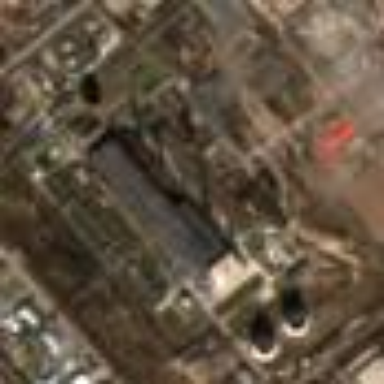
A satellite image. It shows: Industrial area with fence around it. It houses power plant.